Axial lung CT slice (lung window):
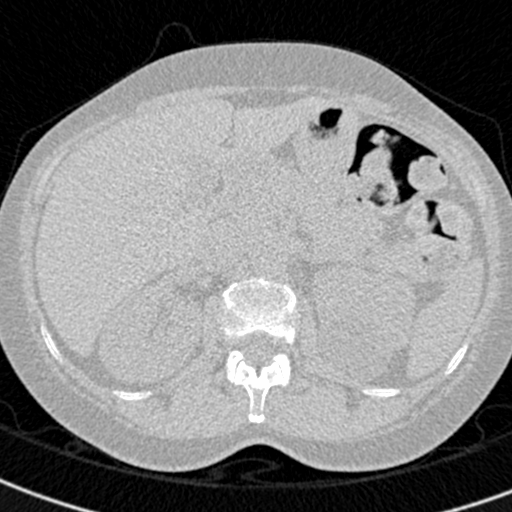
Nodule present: no